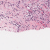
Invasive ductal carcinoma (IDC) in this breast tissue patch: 0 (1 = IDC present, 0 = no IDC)